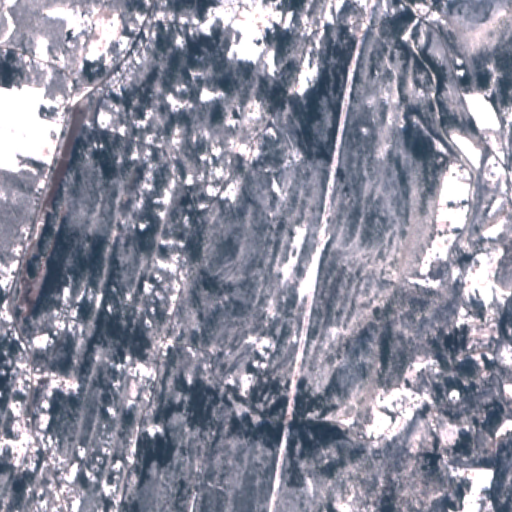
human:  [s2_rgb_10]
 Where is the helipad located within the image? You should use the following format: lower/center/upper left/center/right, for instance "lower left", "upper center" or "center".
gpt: The helipad is located in the upper left of the image.
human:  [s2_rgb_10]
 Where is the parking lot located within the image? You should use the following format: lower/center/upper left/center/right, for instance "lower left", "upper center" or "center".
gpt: The parking lot is located in the lower left of the image.
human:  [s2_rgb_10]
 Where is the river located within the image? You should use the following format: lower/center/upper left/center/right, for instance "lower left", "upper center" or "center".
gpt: The river is located in the right of the image.
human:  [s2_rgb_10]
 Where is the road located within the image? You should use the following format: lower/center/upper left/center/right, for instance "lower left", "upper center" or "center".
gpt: There is no road in the image.